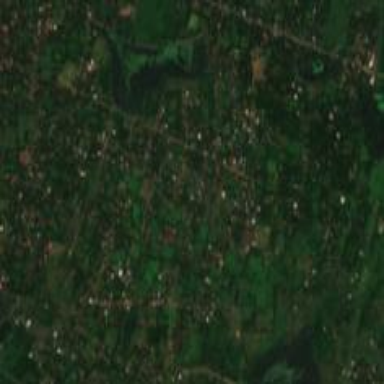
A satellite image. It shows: Village.